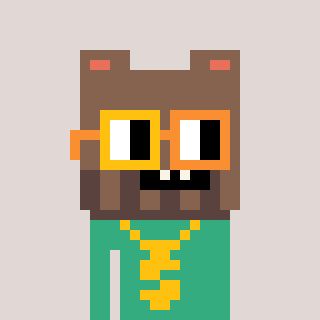
a pixel art character with square yellow and orange glasses, a bear-shaped head and a teal-colored body on a warm background